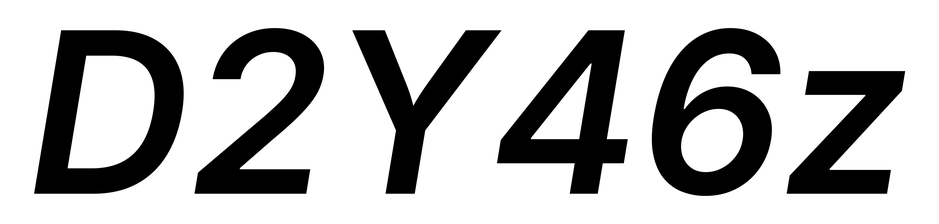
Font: Inter-Italic_SemiBold_Italic